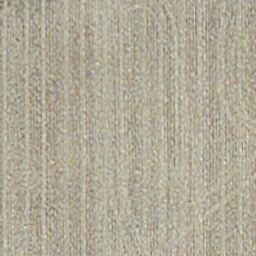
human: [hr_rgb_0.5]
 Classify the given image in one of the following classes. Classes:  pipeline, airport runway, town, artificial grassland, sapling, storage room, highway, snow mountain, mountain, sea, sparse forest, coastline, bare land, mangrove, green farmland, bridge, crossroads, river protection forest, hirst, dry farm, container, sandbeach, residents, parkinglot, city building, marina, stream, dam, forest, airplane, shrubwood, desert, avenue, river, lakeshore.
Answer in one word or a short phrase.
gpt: dry farm